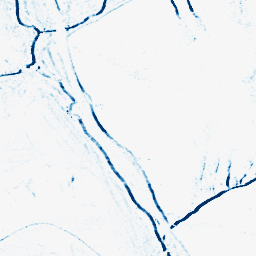
Category: morphological
Decomposition family: morphological_rect
Decomposition parameters: operation: closing
width: 5
height: 3
Upsampling method: linear_exact
Upsampling parameters: scale: 2
Upsampling scale: 2